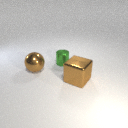
large brown metal cube to the right of small green metal cylinder